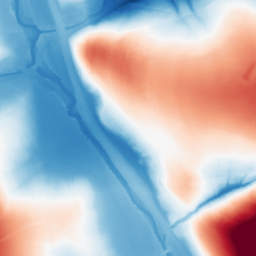
Category: morphological
Decomposition family: morphological
Decomposition parameters: operation: average
size: 100
Upsampling method: quartic
Upsampling parameters: scale: 8
Upsampling scale: 8